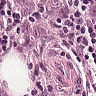
Metastatic tissue present: yes